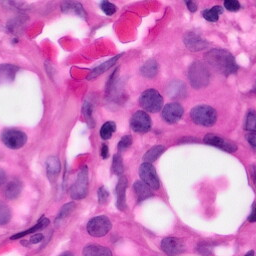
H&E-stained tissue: Pancreatic